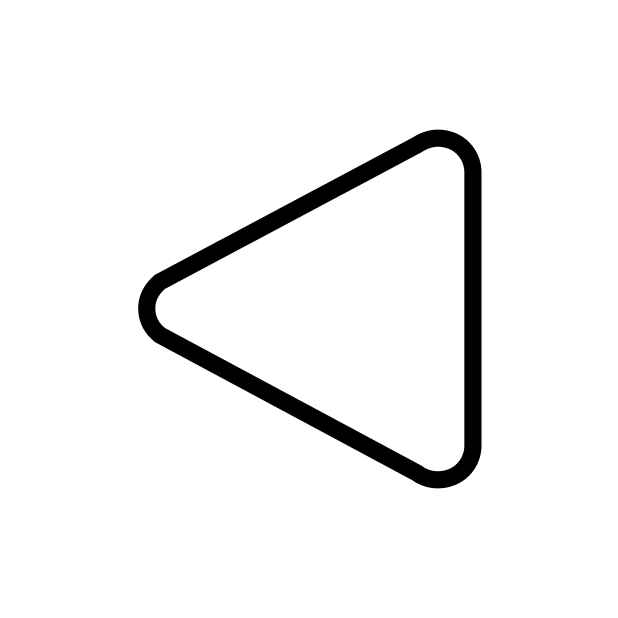
Emoji: ◀
Name: black left-pointing triangle
Unicode: 0x25c0